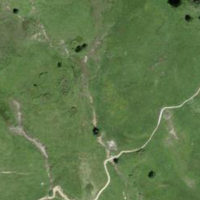
EUNIS habitat code: 26
Species observed at this site:
Laserpitium latifolium
Lilium bulbiferum
Neottia ovata
Parnassia palustris
Crocus vernus